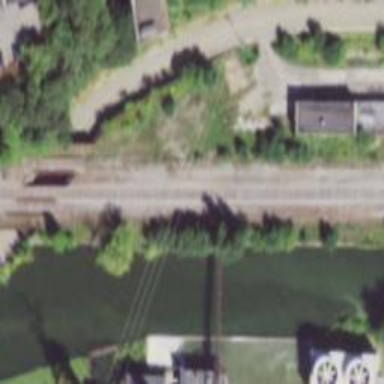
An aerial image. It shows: Rail spur service.